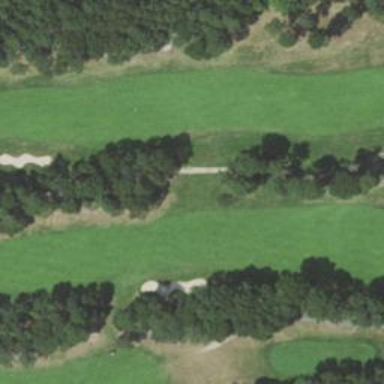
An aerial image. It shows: View of golf hole.